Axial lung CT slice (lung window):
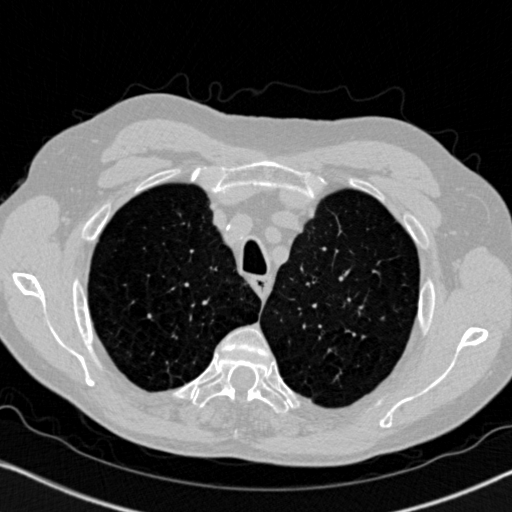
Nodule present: no